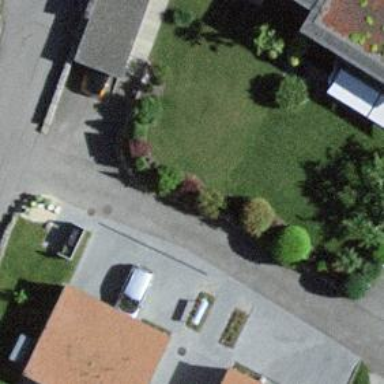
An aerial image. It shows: Residential road.